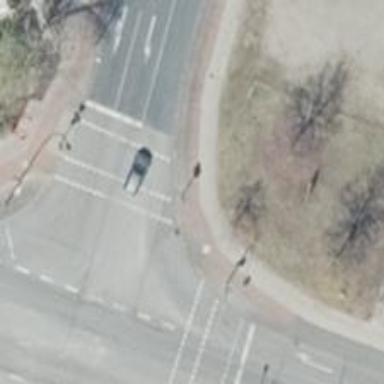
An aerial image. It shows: Road with traffic signals.